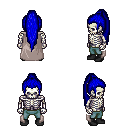
a pixel art fantasy rpg character, male body template, skeleton, gray cape, teal pants, blue extra-long topknot hairstyle, black shoes, four views (front, back, left, right), 2x2 character sprite sheet, small pixel art, hard edges, no anti-aliasing